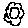
Label: flower